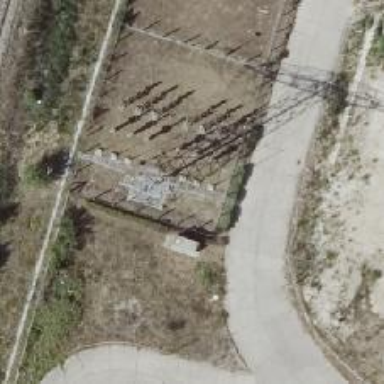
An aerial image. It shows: Minor distribution substation.